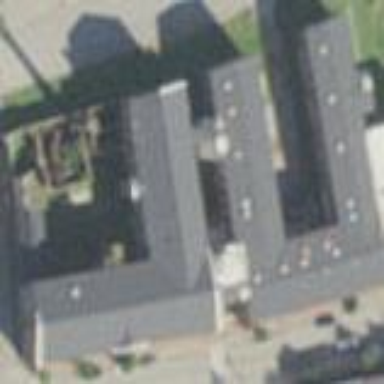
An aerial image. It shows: Building.